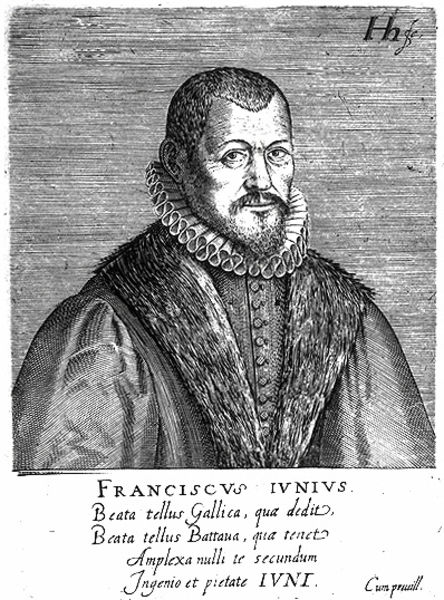
Titel: Bildnis des Francois du Jon
Künstler: Hendrik (d.Ä.) Hondius
Institution: (Seriendruck)
Schlagwörter: mann, weiß, frisur, grau, haar, hintergrund, mund, nase, ohr, profil, schwarz, stirn, blick, schal, bart, hemd, jung, schnurrbart, augen, falten, kragen, pelz, rahmen, spitze, ärmel, bildnis, halskrause, mühlsteinkragen, portrait, porträt, signatur, gewand, haare, mantel, augenbrauen, kinn, knopf, ohren, renaissance, schrift, wangen, italien, grafik, graphik, schnurbart, inschrift, büste, robe, rüschen, knöpfe, revers, weste, kurze haare, name, druck, schraffur, radierung, stich, schwarzweiß, text, manschette, krause, talar, pelzkragen, dreiviertelporträt, man, mönch, franziskus, knäpfe, niederländer, gelehrter, kröse, prominenter, kupferstich, beschreibung, latein, lateinisch, italian, humanist, geand, seriendruck, peöz, schaube, franciscus, wngen, latain, words, kause, g, warz, ck, franciscus iunius, faltenkragen, gallien, graphic, ivnivs, ivinus, different clothing, possibly important figure, maybe french